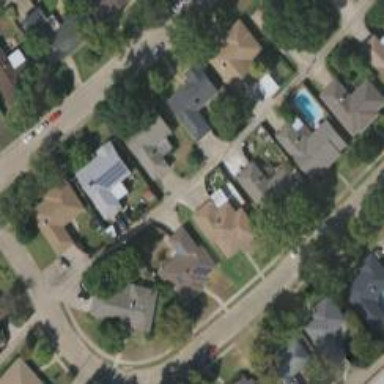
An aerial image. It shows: Alley classified as service road.